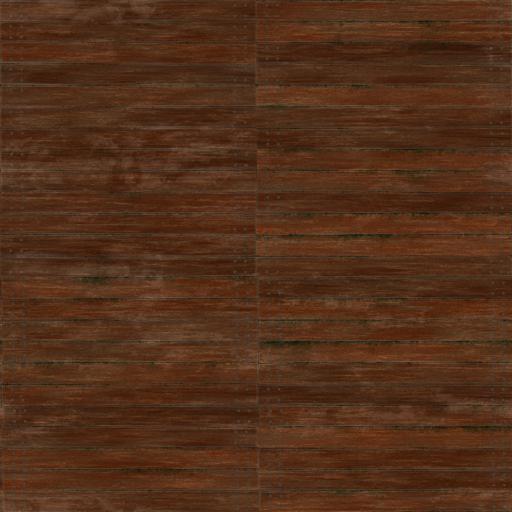
Tags: nailed nails planks rough wood wooden